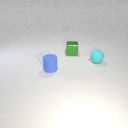
small green metal cube behind small cyan rubber sphere